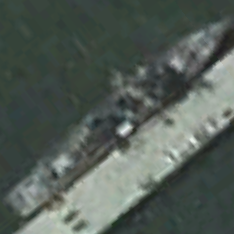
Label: destroyer